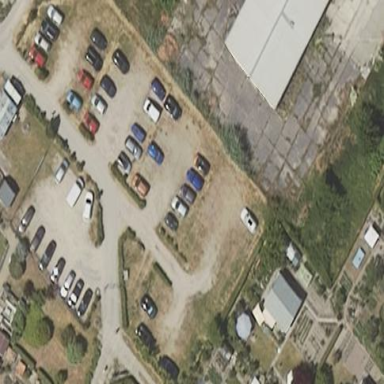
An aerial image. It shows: Parking area.